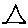
Label: triangle